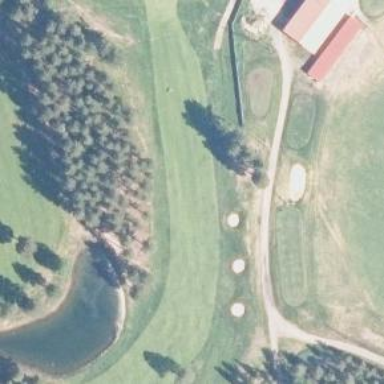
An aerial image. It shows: Scenic golf fairway.